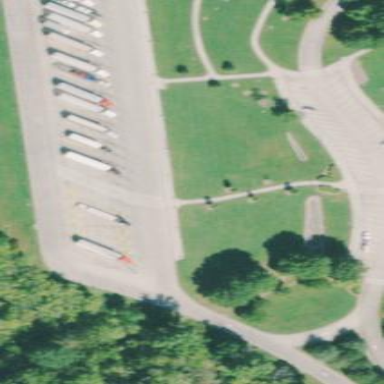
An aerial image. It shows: Parking area with surface.